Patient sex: M
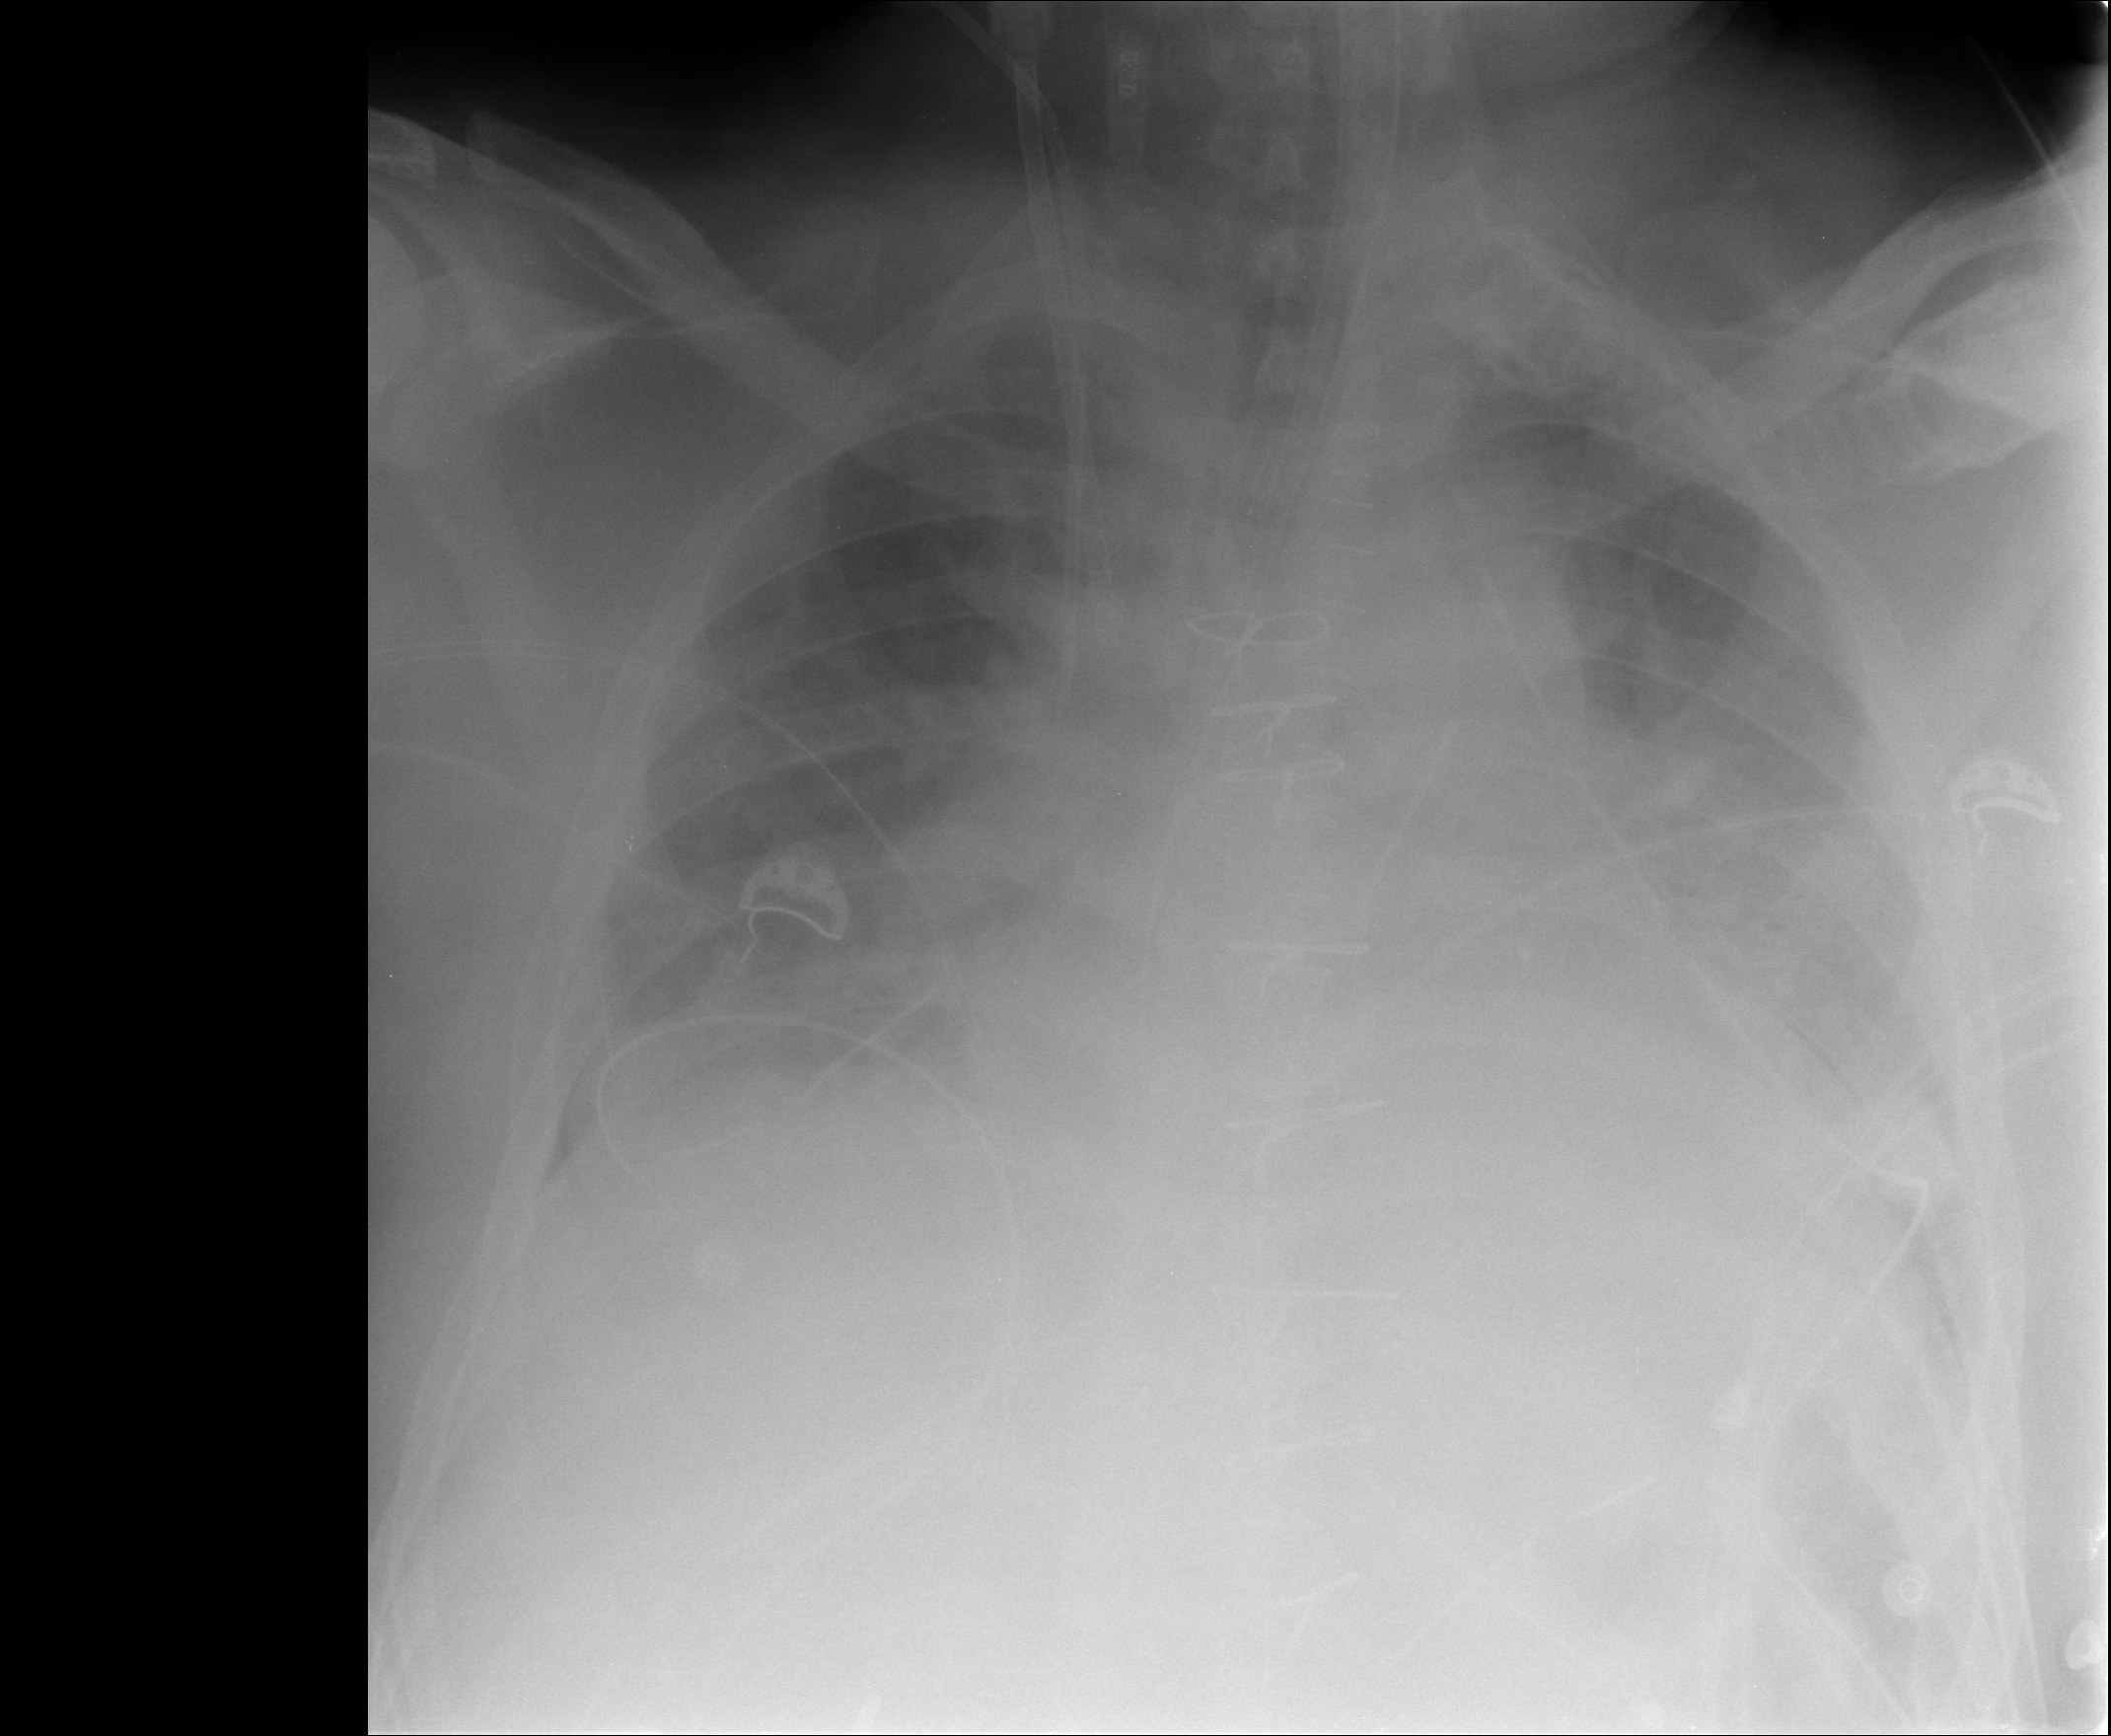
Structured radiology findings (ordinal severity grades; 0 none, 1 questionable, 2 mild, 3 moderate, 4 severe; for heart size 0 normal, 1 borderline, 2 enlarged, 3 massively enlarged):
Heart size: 2
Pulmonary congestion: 2
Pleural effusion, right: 3
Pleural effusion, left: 3
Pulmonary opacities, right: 0
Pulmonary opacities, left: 0
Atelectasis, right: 2
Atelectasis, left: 2